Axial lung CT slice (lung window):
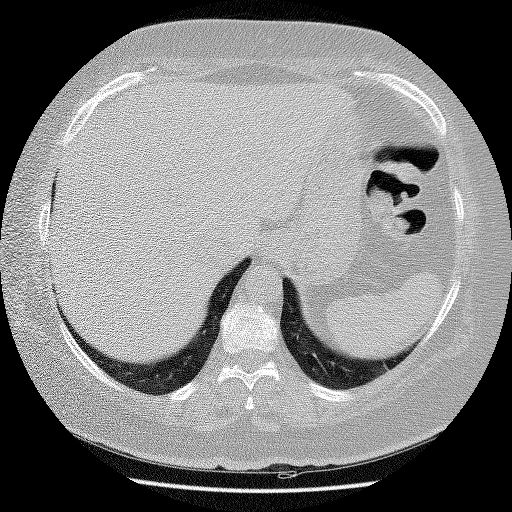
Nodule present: no